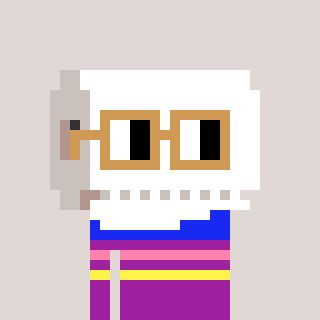
a pixel art character with square brown glasses, a toiletpaper-full-shaped head and a magenta-colored body on a warm background